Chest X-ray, PA view. Patient: 56 years old, sex M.
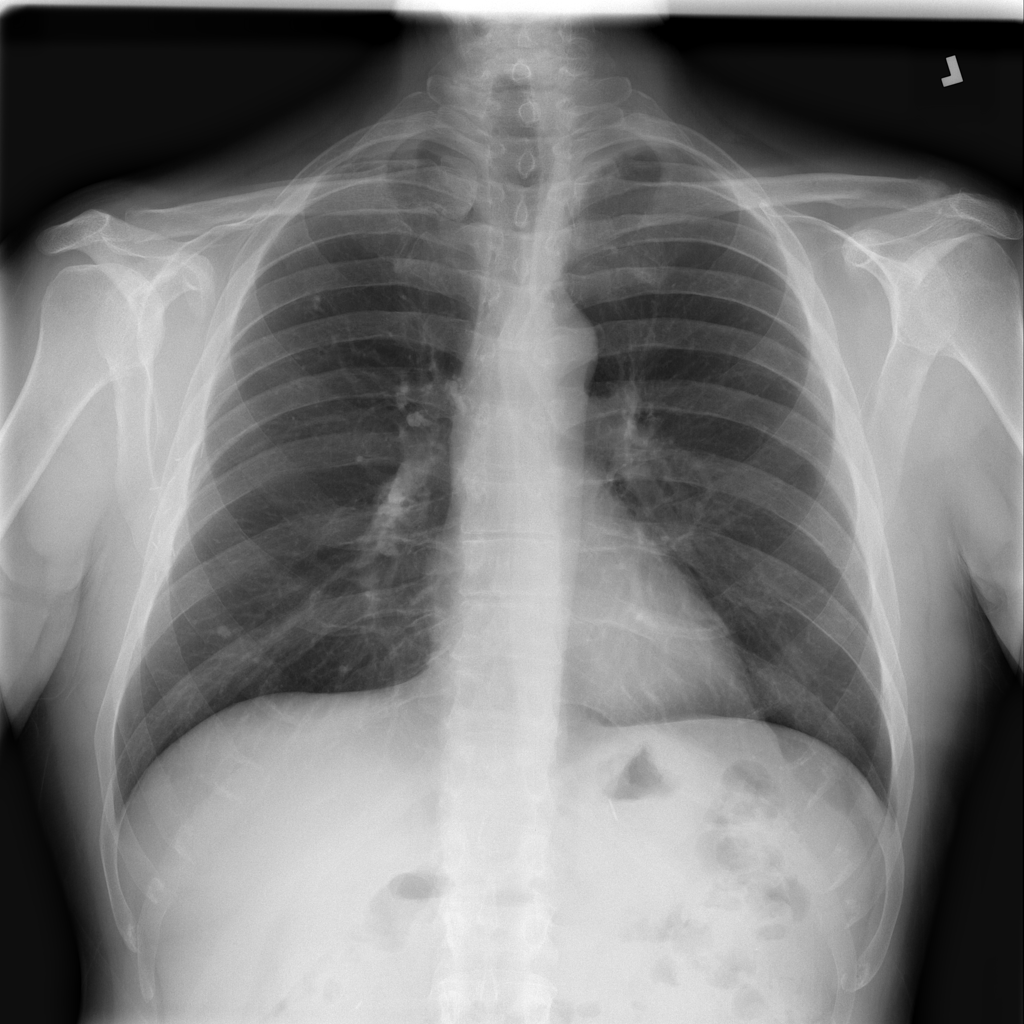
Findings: No Finding